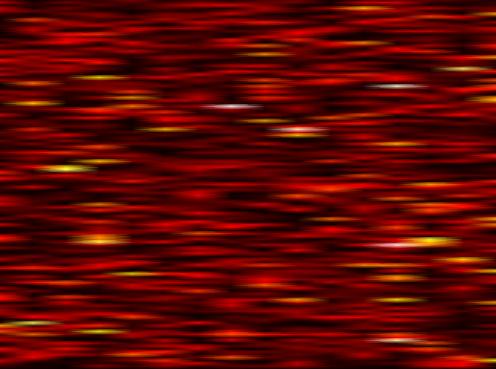
Label: FOFDM